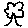
Label: tree